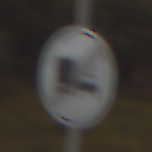
Verkehrszeichen: EndeUeberholverbotKraftfahrzeuge
Umgebung: Outdoor, Nature
Tageszeit: Night
Wetter: Clear
Licht: Natural
Jahreszeit: NotSpecified
Kontrast: LowContrast